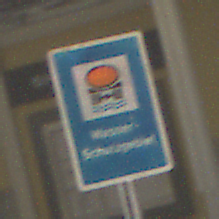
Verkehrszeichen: Wasserschutzgebiet
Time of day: MorningAfternoon
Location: Outdoor (Urban)
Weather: PartlyCloudy
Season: NotSpecified
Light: Natural